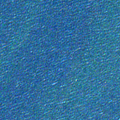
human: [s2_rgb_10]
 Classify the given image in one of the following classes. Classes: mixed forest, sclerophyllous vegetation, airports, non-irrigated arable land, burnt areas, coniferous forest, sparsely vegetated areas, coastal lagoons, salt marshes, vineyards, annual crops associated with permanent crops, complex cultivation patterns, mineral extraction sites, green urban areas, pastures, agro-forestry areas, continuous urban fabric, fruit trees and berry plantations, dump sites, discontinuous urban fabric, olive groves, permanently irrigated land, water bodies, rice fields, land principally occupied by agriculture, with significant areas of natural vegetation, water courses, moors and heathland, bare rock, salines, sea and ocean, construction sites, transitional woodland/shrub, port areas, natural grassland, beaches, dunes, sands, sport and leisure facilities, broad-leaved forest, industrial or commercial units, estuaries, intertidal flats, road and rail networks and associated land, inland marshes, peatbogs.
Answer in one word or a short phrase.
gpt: sea and ocean